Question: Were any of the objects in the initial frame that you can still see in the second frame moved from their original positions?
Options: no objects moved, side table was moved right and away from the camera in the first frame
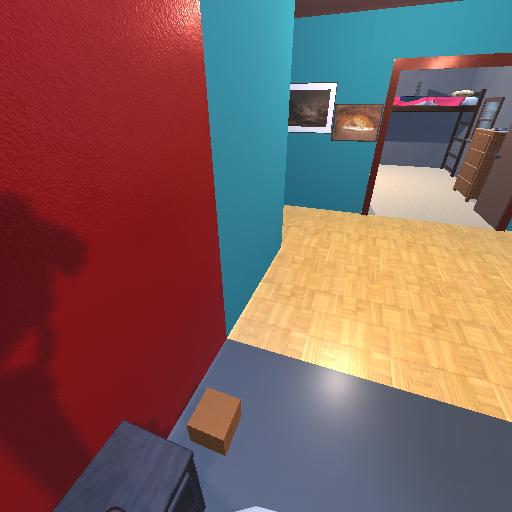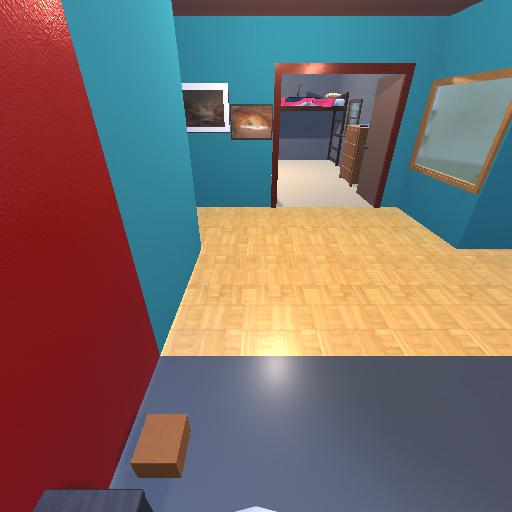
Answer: no objects moved